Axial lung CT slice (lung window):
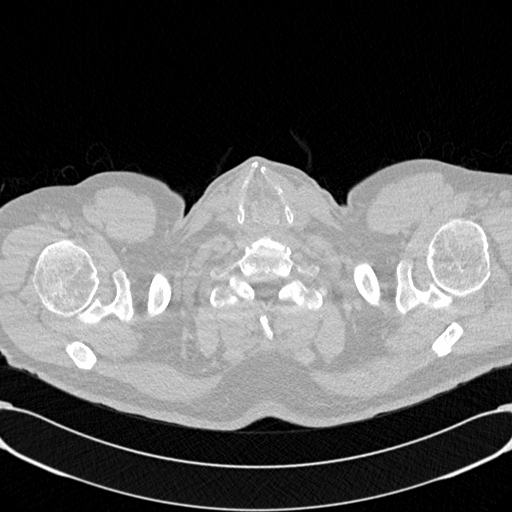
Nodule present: no